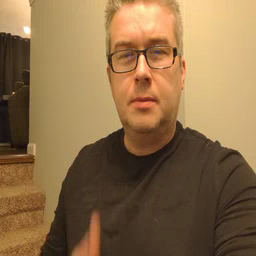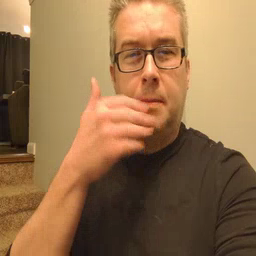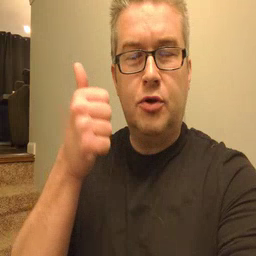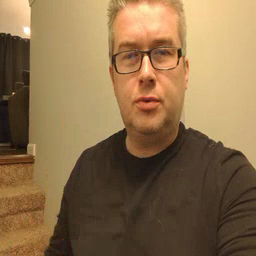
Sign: better